九年级 · 度量几何学
如图, 湖心岛上有一凉亭, 现欲利用湖岸边的开阔平整地带, 测量凉亭顶端到湖面所在平面的高度 $A B$ (见示意图) , 可供使用的工具有测倾器、皮尺.

(1) 请你根据现有条件, 设计一个测量凉亭顶端到湖面所在平面的高度 $A B$ 的方案, 画出测量方案的平面示意图, 并将测量的数据标注在图形上（所测的距离用 $m, n, \ldots$ 表示, 角用 $\alpha$, $\beta, \ldots$ 表示, 测倾器高度忽略不计）；

（2）根据你所测量的数据, 计算凉亭到湖面的高度 AB（用字母表示）.

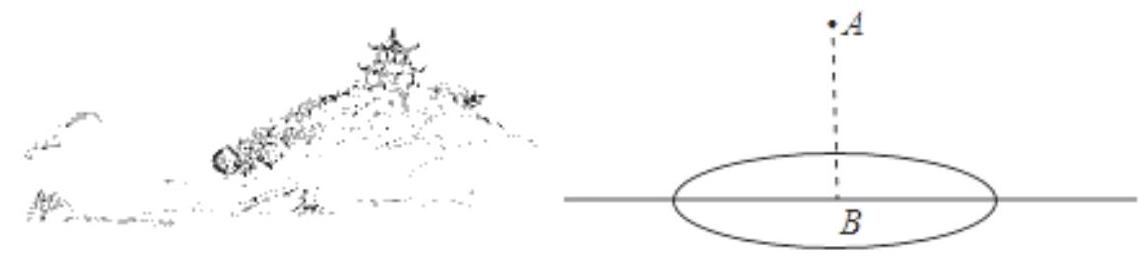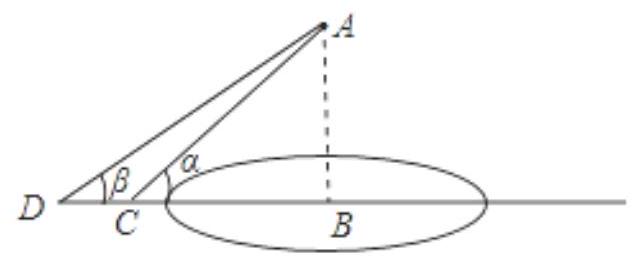
答案: 【分析】 (1) 可在距离 $A B$ 的地方用测倾器测 2 次, 并量出两个测试点之间的距离;

(2) 设 $A B$ 为未知数, 可用不同的方式表示出 $B D$ 长, 列出方程求解即可.

解: (1) 如图所示, 在点 $C$ 测得 $\angle A C B=\alpha$, 在点 $D$ 测得 $\angle A D B=\beta$, 测得 $D C=m$. (4 分)

(2) 在 Rt $\triangle A B C$ 中, 设 $A B=x, B C=x \div \tan \alpha$,

在 Rt $\triangle A B D$ 中, $B D=x \div \tan \beta$,

$\because B D=m+B C$

即 $x \div \tan \beta=m+x \div \tan \alpha$,

解得 $x=\frac{m^{*} \tan \alpha \cdot \tan \beta}{\tan \alpha-\tan \beta}$.